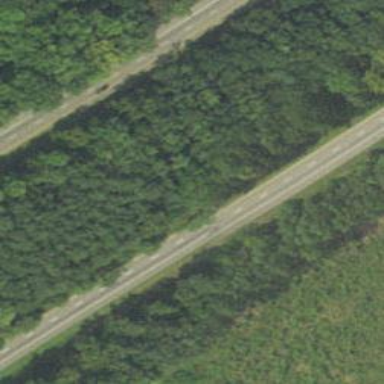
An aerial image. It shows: View of motorway.